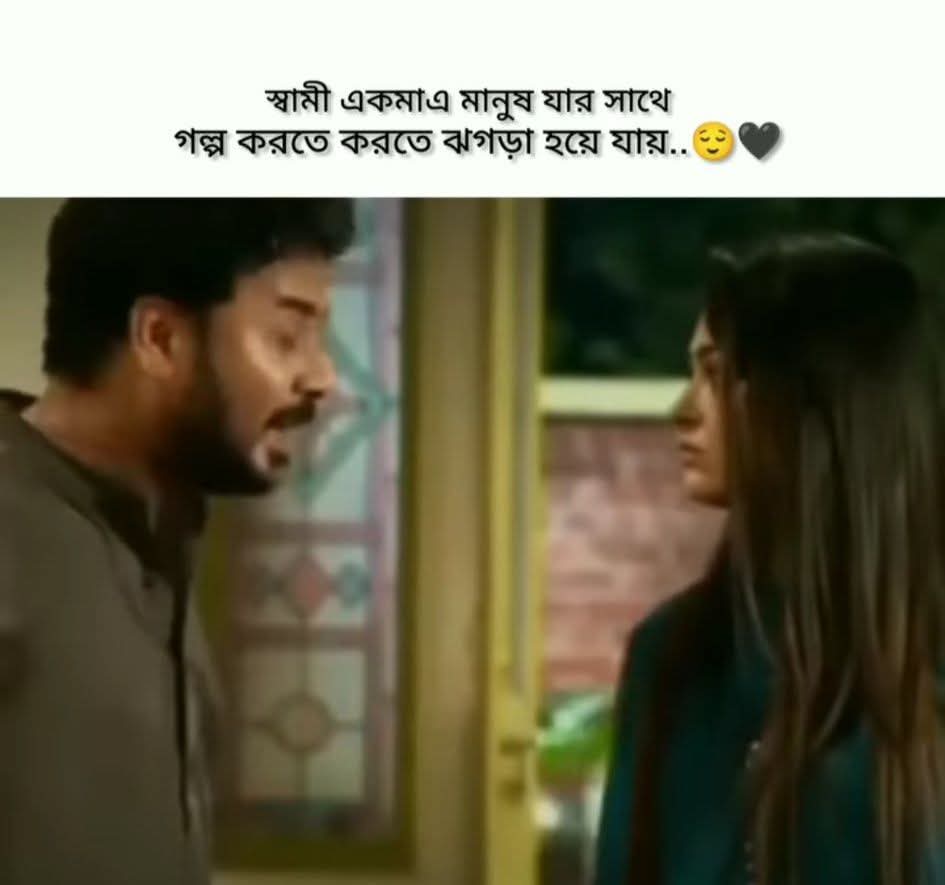
Text: স্বামী একমাএ মানুষ যার সাথে গল্প করতে করতে ঝগড়া হয়ে যায়..
Label: Non Hate